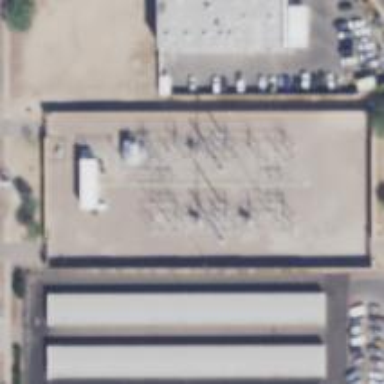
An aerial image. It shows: Switch for power supply.